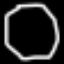
Label: octagon